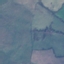
Land use / land cover class: Pasture